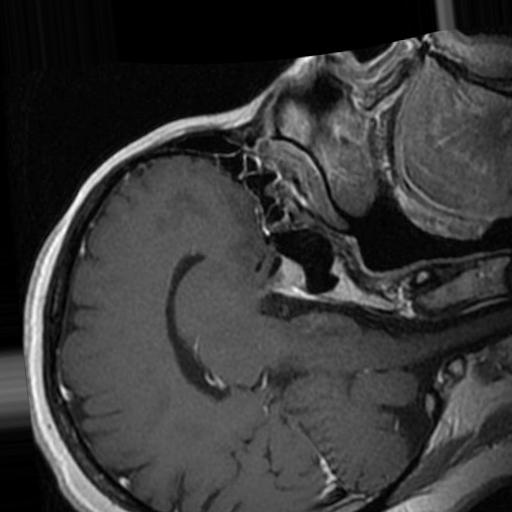
Label: brain_tumor